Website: apple
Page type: cart
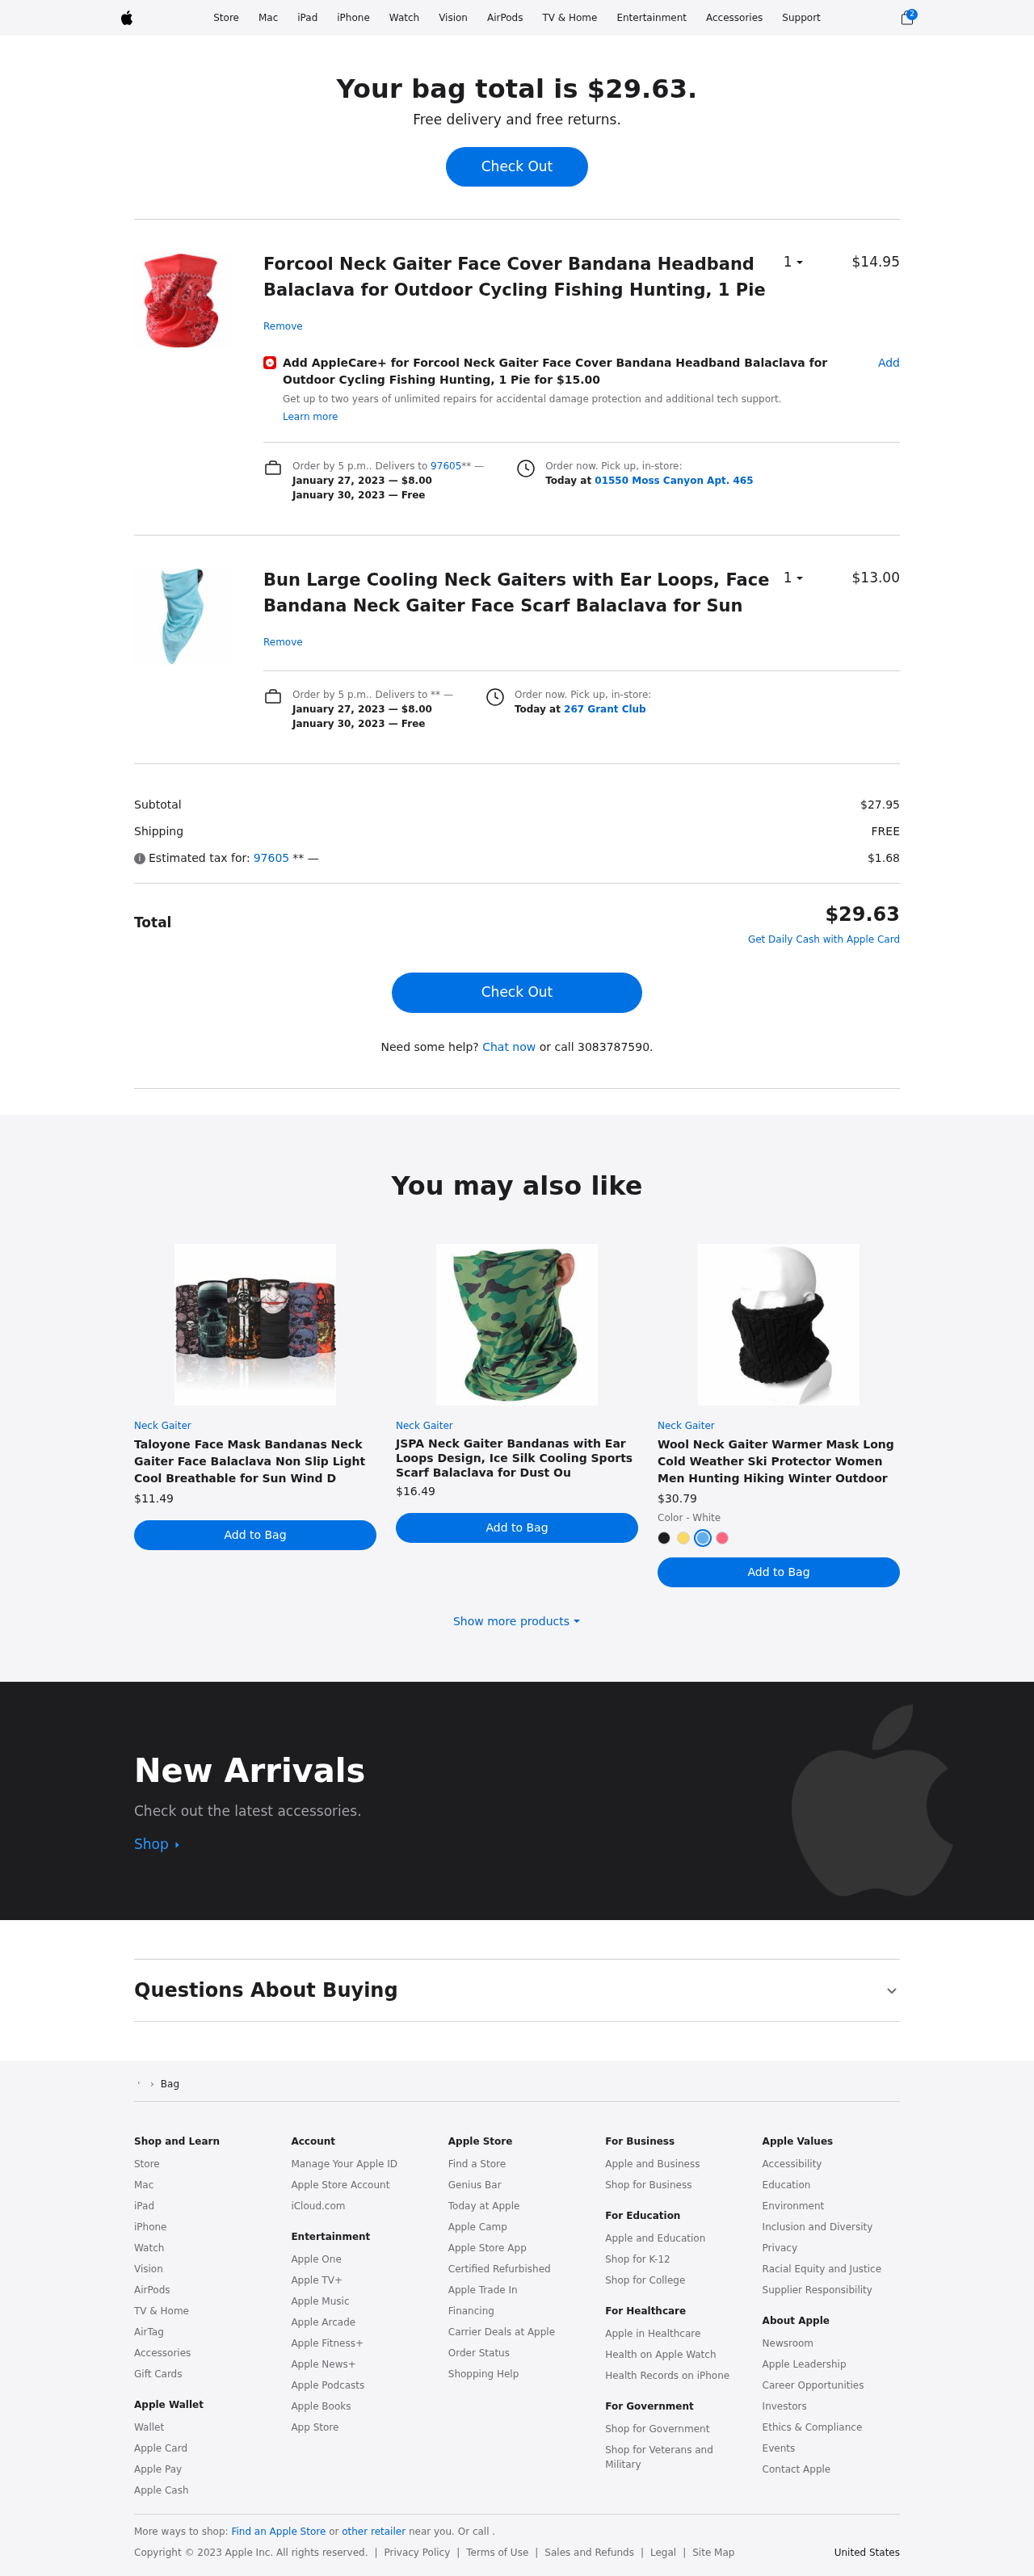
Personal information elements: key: PII_LOCATION1_STREET
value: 01550 Moss Canyon Apt. 465
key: PII_LOCATION2_STREET
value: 267 Grant Club
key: PII_PHONE
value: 3083787590
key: PII_POSTCODE
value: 97605
Product elements: key: PRODUCT1_NAME
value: Forcool Neck Gaiter Face Cover Bandana Headband Balaclava for Outdoor Cycling Fishing Hunting, 1 Pie
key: PRODUCT1_PRICE
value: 14.95
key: PRODUCT1_QUANTITY
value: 1
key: PRODUCT2_NAME
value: Bun Large Cooling Neck Gaiters with Ear Loops, Face Bandana Neck Gaiter Face Scarf Balaclava for Sun
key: PRODUCT2_PRICE
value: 13
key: PRODUCT2_QUANTITY
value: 1
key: PRODUCT3_ITEM_CATEGORY
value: Neck Gaiter
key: PRODUCT3_NAME
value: Taloyone Face Mask Bandanas Neck Gaiter Face Balaclava Non Slip Light Cool Breathable for Sun Wind D
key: PRODUCT3_PRICE
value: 11.49
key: PRODUCT4_ITEM_CATEGORY
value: Neck Gaiter
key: PRODUCT4_NAME
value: JSPA Neck Gaiter Bandanas with Ear Loops Design, Ice Silk Cooling Sports Scarf Balaclava for Dust Ou
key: PRODUCT4_PRICE
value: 16.49
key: PRODUCT5_ITEM_CATEGORY
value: Neck Gaiter
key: PRODUCT5_NAME
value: Wool Neck Gaiter Warmer Mask Long Cold Weather Ski Protector Women Men Hunting Hiking Winter Outdoor
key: PRODUCT5_PRICE
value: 30.79
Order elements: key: ORDER_NUM_ITEMS
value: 2
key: ORDER_TOTAL
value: $29.63
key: ORDER_SHIPPING_DATE
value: January 27, 2023
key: ORDER_SHIPPING_COST
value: $8.00
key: ORDER_DELIVERY_DATE
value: January 30, 2023
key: ORDER_SHIPPING_DATE2
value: January 27, 2023
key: ORDER_SHIPPING_COST2
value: $8.00
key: ORDER_DELIVERY_DATE2
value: January 30, 2023
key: ORDER_SUBTOTAL
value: $27.95
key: ORDER_SHIPPING_COST_SUMMARY
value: FREE
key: ORDER_TAX
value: $1.68
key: ORDER_TOTAL2
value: $29.63
Other elements: key: APPLECARE_PRICE
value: $15.00